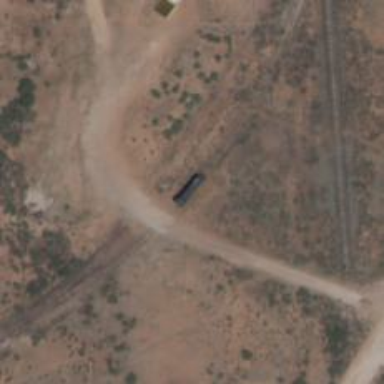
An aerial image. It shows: Historic locomotive.